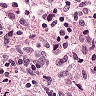
Metastatic tissue present: no